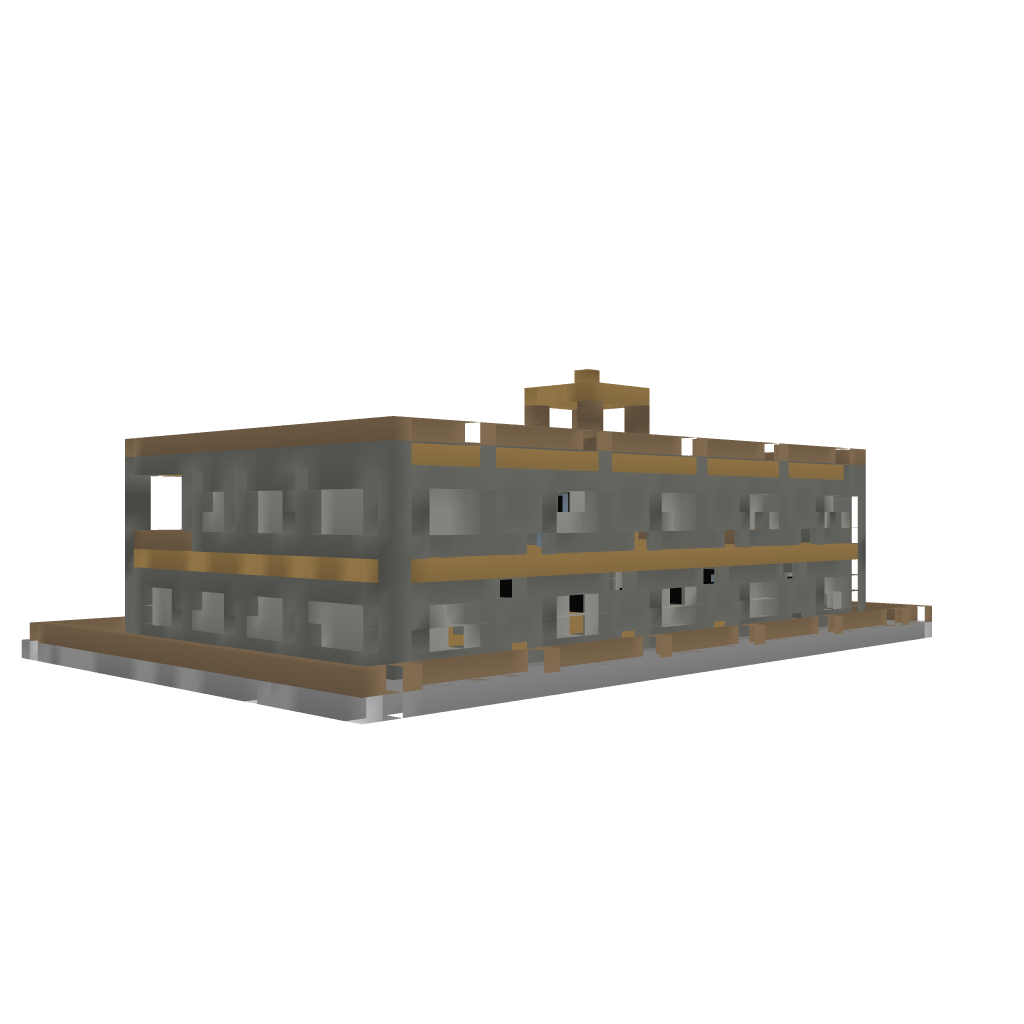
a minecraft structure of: Mansion of Wood